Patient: sex M, age 56
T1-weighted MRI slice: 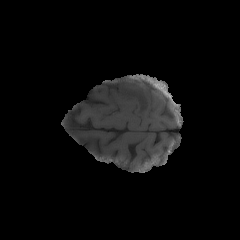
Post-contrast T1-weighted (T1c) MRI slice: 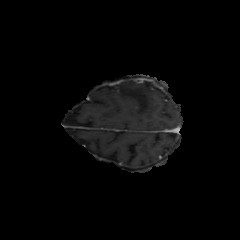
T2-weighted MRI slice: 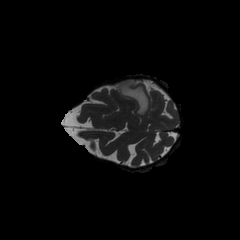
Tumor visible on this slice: yes
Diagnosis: Glioblastoma, IDH-wildtype
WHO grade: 4